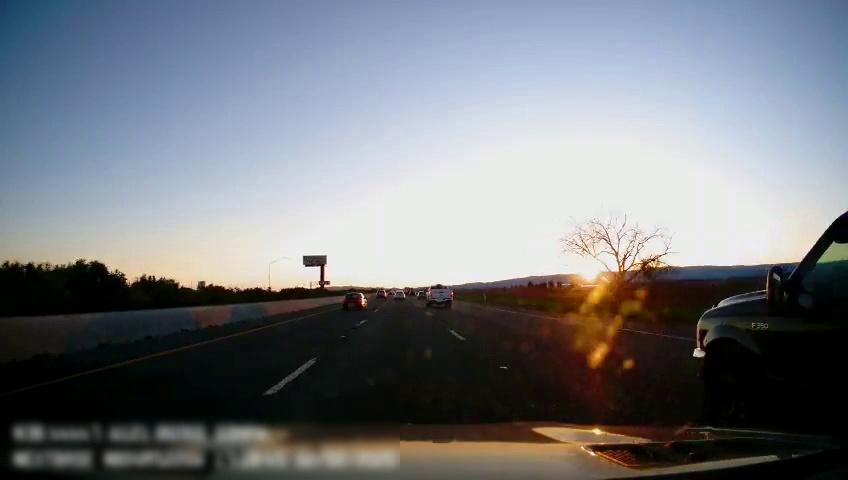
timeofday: Dusk/Dawn/Twilight
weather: Sunny
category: Drivable Space
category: Vehicles | Truck
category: Vehicles | Truck
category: Vehicles | SUV
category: Vehicles | Car
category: Vehicles | Car
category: Lanes | Current Lane
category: Lanes | Alternate Lane
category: Lanes | Alternate Lane
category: Lanes | Alternate Lane